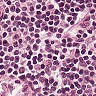
Metastatic tissue present: no